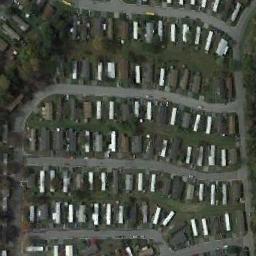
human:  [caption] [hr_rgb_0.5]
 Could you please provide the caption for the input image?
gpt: The mobile home park has lots of neatly arranged mobile homes and some roads go through the mobile home park .

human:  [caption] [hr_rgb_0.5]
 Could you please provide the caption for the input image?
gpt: The mobile home park is on the grass next to the road .

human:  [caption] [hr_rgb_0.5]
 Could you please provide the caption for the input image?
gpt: The roof of most mobile homes is white .

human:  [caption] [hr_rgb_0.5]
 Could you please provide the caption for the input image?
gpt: There are many buildings of different shapes and sizes in the mobile home parks .

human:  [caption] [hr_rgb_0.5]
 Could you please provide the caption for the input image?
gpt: There are many white buildings and black buildings in the mobile home park .